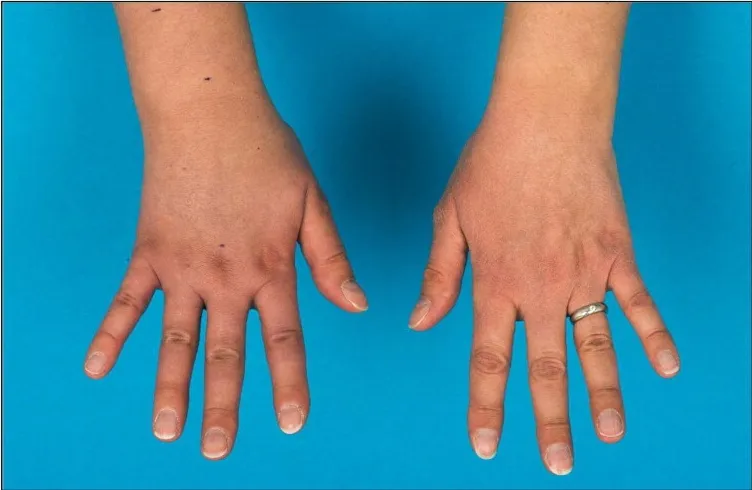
Follow- up after 8 months showed complete regression of the edema at the wrist and only a minor lymphedema of the back of the hand.
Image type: medical_photograph (other_medical_photograph)